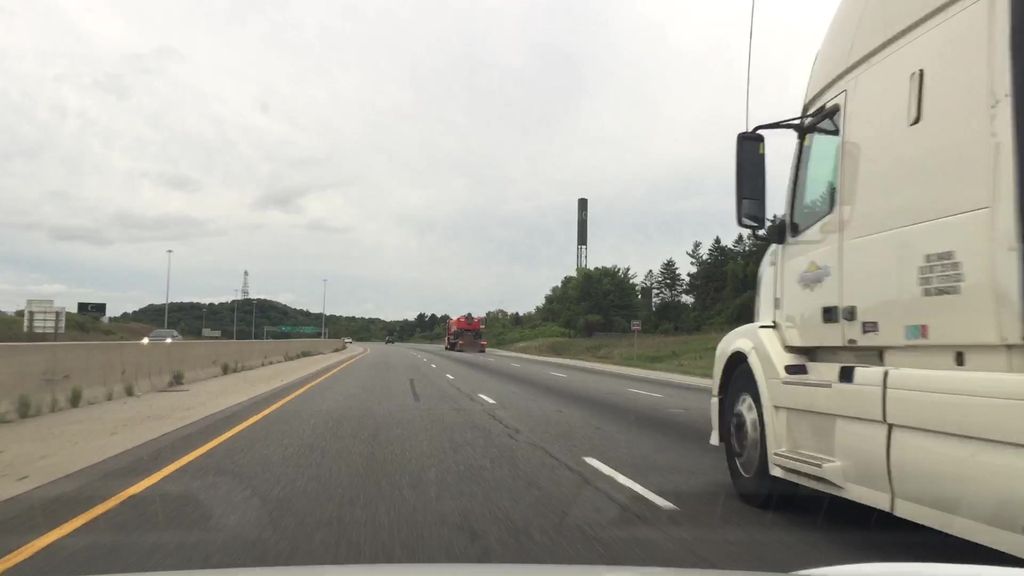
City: kitchener-waterloo